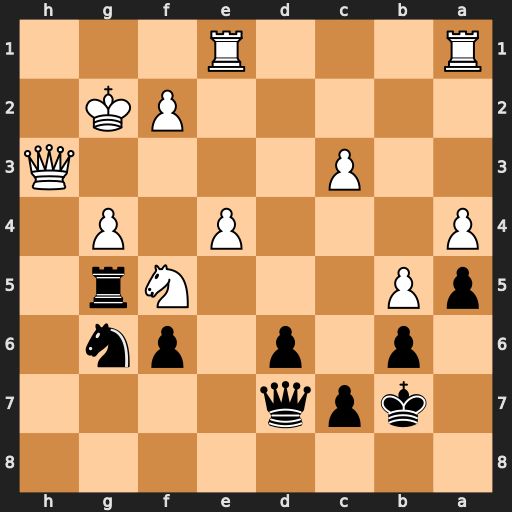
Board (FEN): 8/1kpq4/1p1p1pn1/pP3Nr1/P3P1P1/2P4Q/5PK1/R3R3
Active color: b
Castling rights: -
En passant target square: -
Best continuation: Nf4+ Kg3 Nxh3